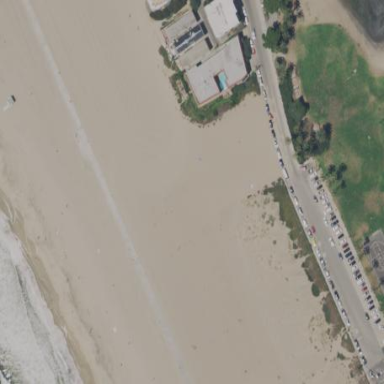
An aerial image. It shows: Sandy pitch designated for beach volleyball.